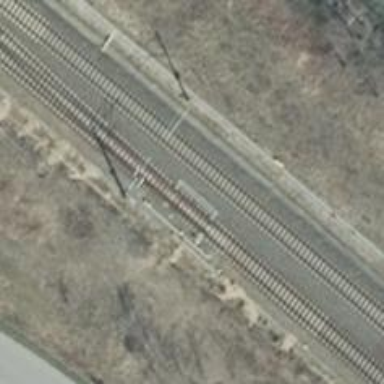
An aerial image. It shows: Railway switch.